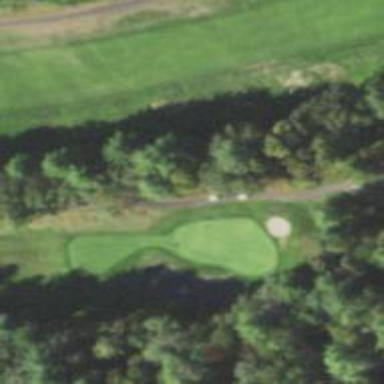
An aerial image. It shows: Golf hole.